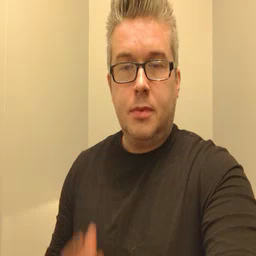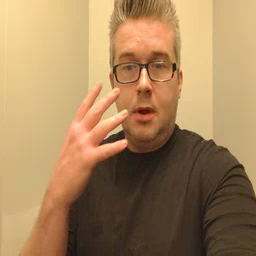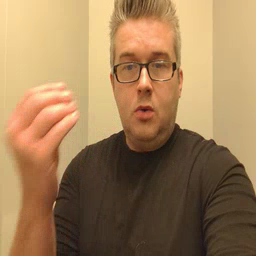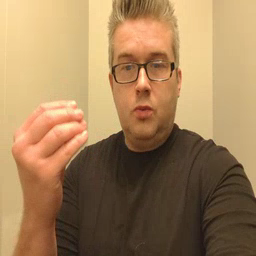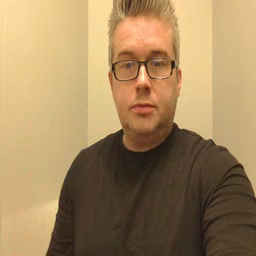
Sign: go